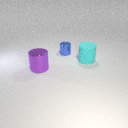
small blue metal cylinder to the right of large purple metal cylinder